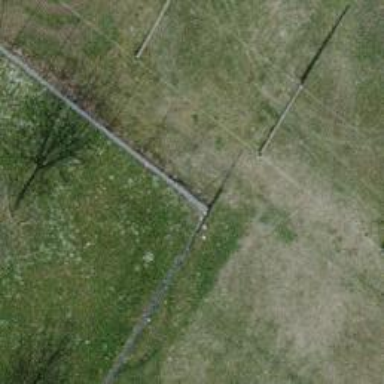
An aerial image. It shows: Wire fence.